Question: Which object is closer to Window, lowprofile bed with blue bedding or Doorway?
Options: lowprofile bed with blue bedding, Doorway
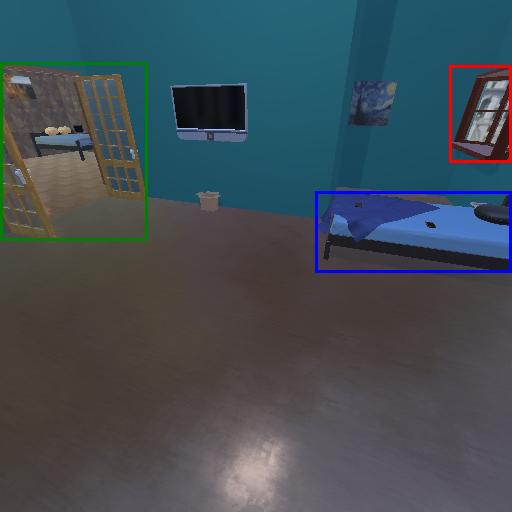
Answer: lowprofile bed with blue bedding